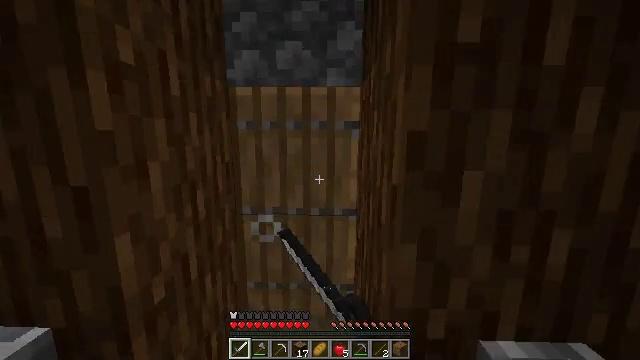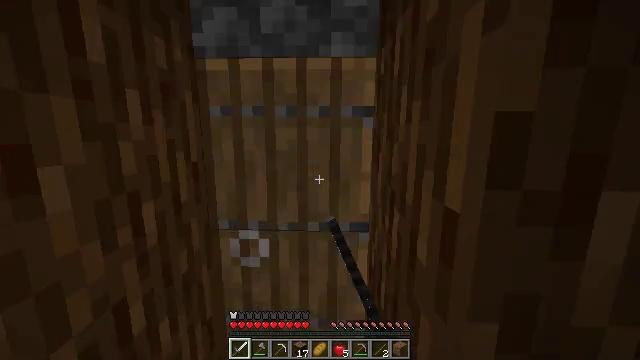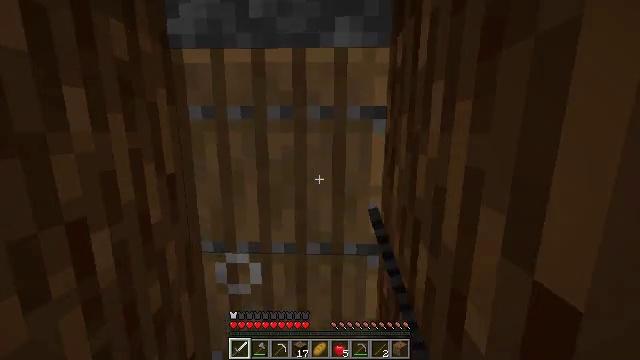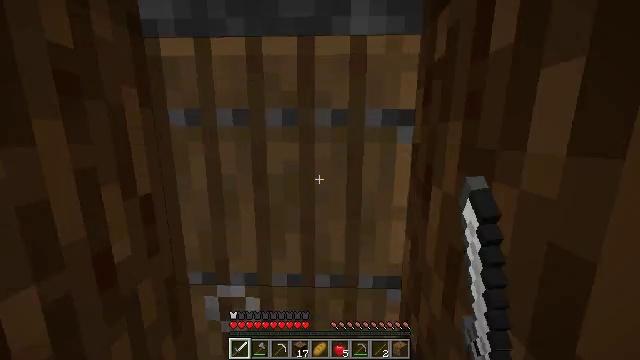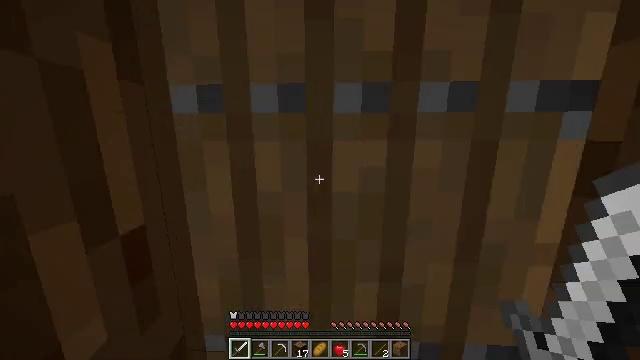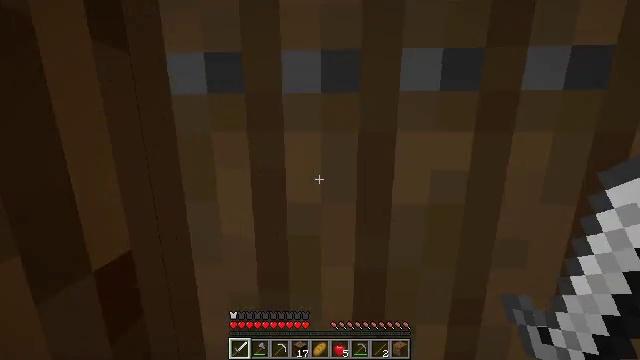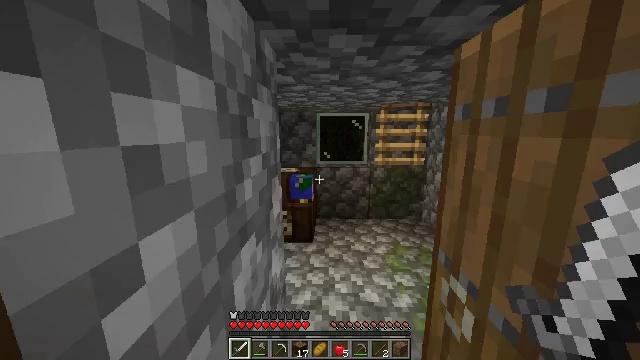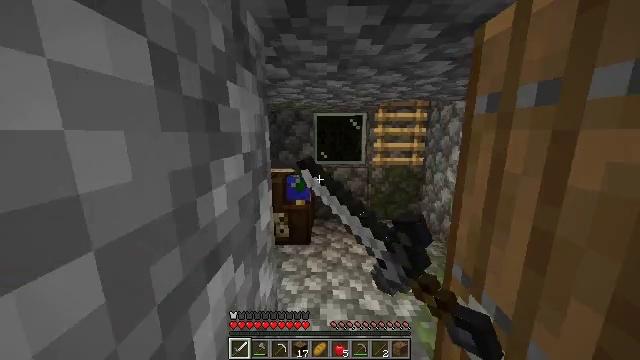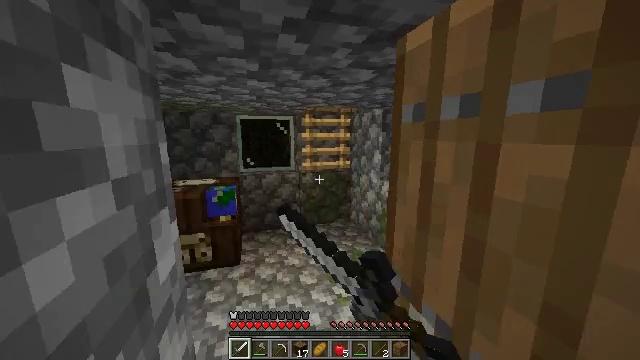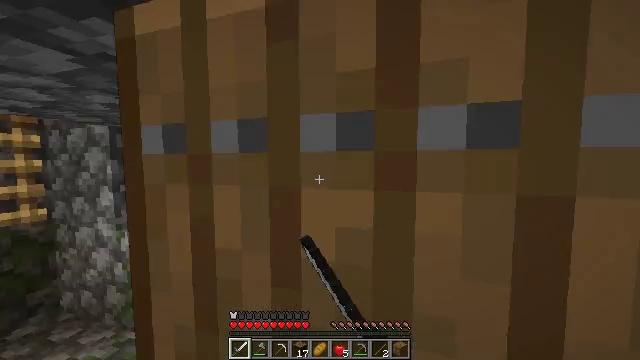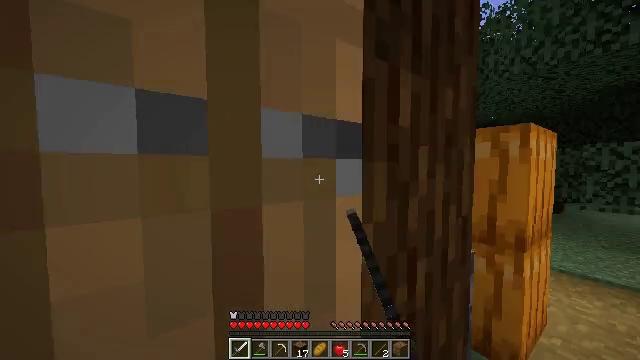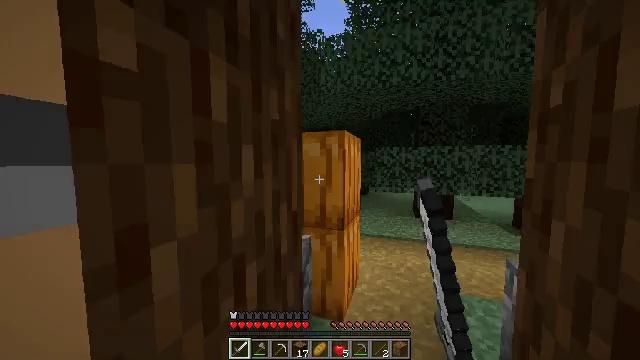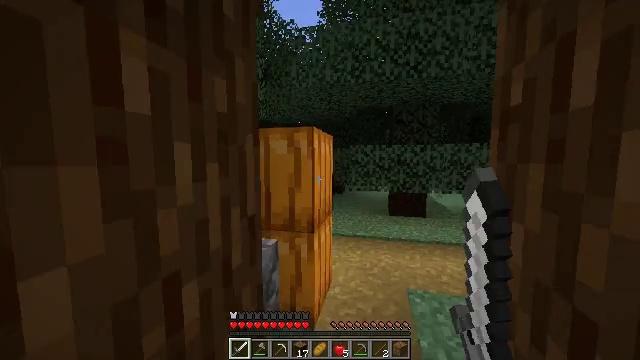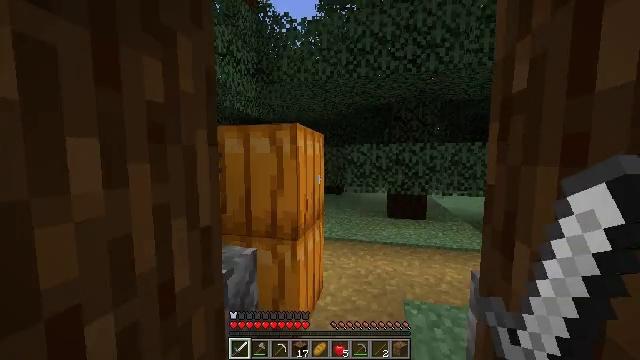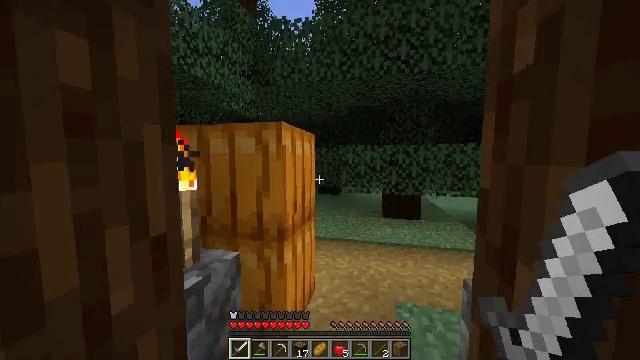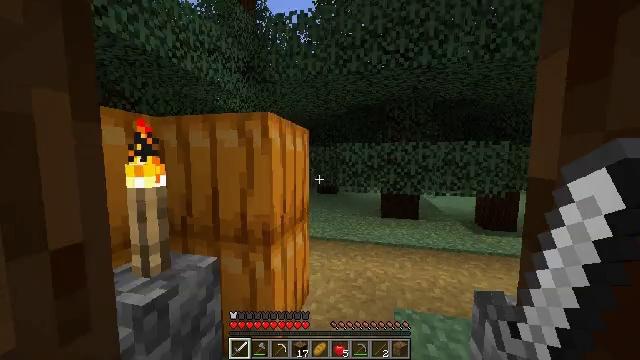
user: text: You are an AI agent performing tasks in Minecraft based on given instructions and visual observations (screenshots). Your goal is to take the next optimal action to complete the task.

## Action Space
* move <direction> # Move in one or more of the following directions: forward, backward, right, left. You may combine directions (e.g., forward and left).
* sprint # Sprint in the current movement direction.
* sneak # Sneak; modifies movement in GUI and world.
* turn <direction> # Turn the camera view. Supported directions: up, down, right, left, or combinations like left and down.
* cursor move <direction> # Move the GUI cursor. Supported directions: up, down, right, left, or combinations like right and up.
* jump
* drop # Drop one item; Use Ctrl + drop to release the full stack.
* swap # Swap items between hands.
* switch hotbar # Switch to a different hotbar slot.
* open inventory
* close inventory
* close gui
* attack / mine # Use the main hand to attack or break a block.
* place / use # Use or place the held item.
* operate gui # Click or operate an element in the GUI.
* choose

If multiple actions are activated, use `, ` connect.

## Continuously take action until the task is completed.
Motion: motion action
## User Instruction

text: Mine spruce leaves from the tree.
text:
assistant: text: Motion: move forward, sprint
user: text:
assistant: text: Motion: move forward, sprint
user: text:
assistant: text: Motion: move forward and move left, sprint
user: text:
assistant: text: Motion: move forward and move left, sprint, turn down
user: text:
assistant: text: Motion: move forward and move left, sprint
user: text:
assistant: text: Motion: move forward, sprint, use / place
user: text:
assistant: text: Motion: move forward, sprint, use / place
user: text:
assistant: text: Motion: move forward, sprint, turn right and up, use / place
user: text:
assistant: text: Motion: move forward and move right, sprint, turn right and up
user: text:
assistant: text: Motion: move forward and move right, sprint, turn right and up
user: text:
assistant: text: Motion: move forward and move right, sprint, turn right and down
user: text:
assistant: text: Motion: move forward and move right, sprint, turn right
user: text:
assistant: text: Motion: move forward and move right, sprint
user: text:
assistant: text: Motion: move forward and move right, sprint
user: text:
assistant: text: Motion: move forward and move right, sprint
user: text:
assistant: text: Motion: move forward and move right, sprint, turn down
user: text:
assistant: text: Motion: move forward and move right, sprint, turn left and down
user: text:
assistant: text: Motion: move forward, sprint, turn left and down
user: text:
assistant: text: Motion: move forward, sprint, turn left and down
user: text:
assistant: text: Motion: move forward, sprint
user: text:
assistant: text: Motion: move forward, sprint, turn left and down
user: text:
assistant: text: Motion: move forward, sprint, turn left and down
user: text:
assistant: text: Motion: move forward, sprint, turn left and down
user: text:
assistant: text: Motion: move forward and move right, sprint, turn left and down
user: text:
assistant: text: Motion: move forward and move right, sprint, turn left and down
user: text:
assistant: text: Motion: move forward and move right, sprint, turn left
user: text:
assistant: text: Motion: move forward and move right, sprint, turn left
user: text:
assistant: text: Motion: move forward, sprint, turn left
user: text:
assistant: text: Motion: move forward, sprint, turn left
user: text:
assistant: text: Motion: move forward, sprint, turn left